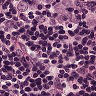
Metastatic tissue present: yes